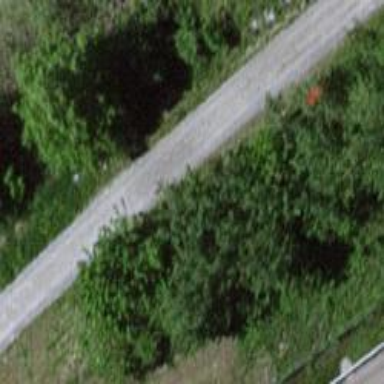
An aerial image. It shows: Path surfaced with fine gravel.